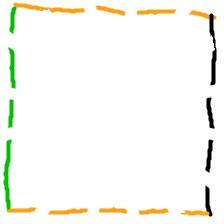
Shape: square